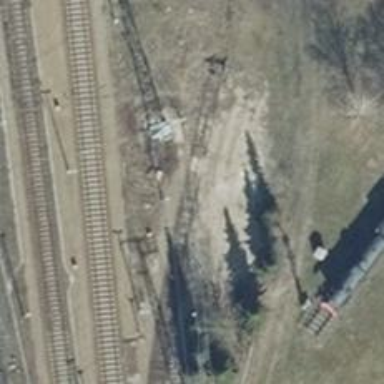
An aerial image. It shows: Signal on the railway located in the track.